Field crop: maize
Growth stage: 2
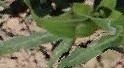
Species: maize